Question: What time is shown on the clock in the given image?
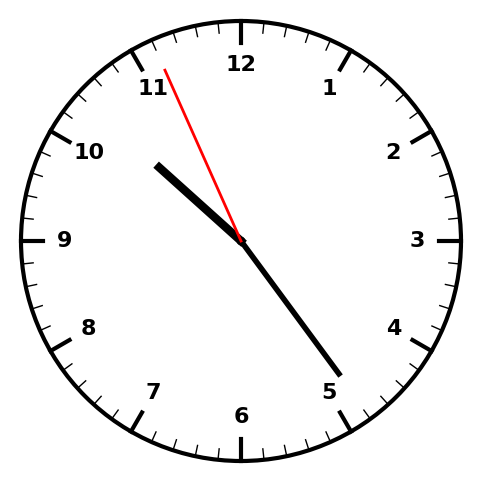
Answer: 10:23:56